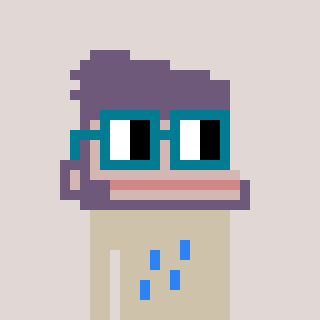
a pixel art character with square dark green glasses, a ape-shaped head and a bege-colored body on a warm background